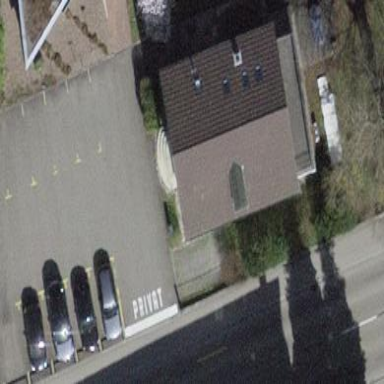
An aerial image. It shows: Detached building with tiled roof.